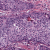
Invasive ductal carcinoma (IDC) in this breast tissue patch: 0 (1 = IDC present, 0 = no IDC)